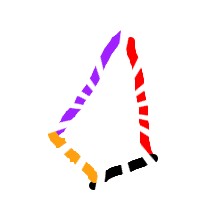
Shape: kite